Interaction volume radius: 5 \u00c5
Interaction volume height: 15 \u00c5
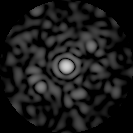
Disorder parameter: 0.8271